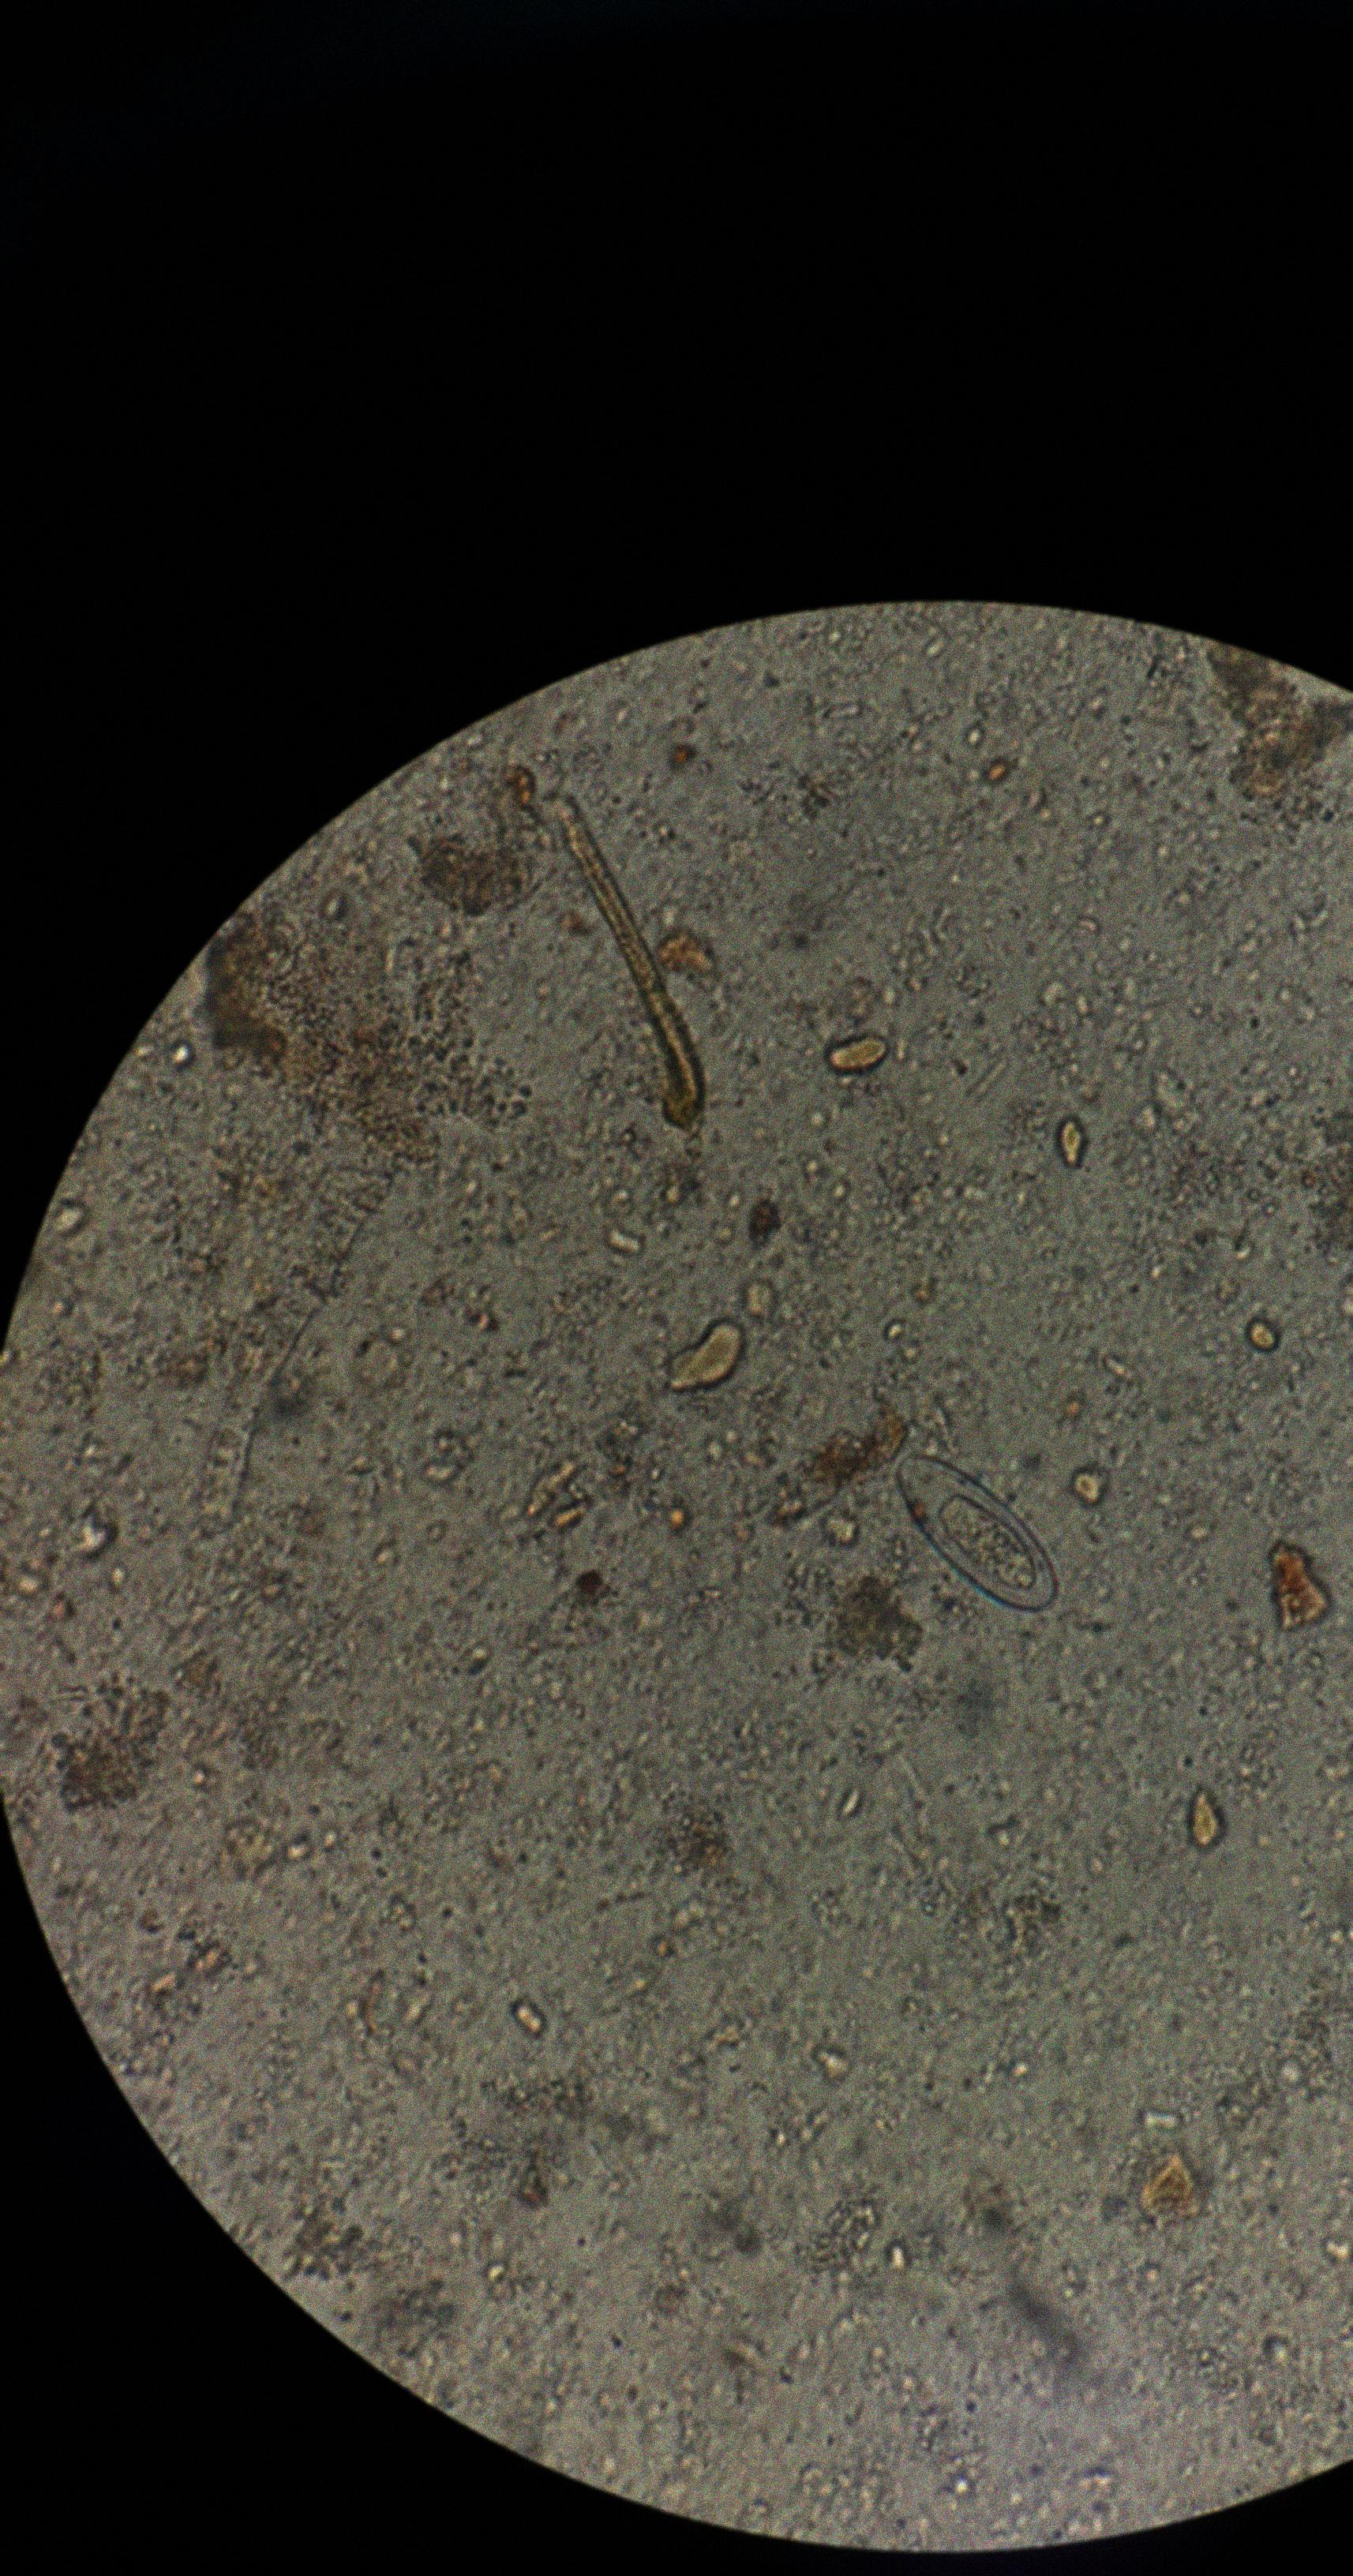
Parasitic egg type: Enterobius vermicularis